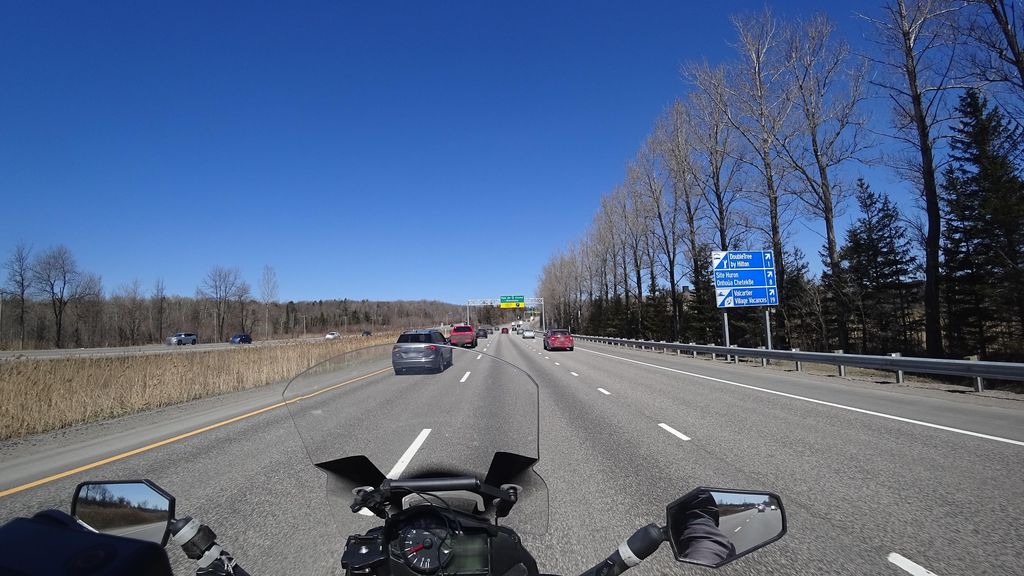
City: quebec_city